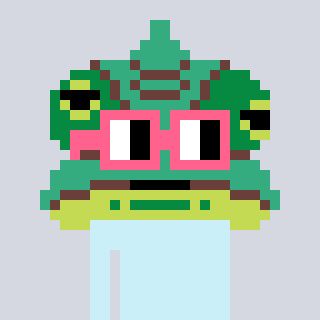
a pixel art character with square pink glasses, a chameleon-shaped head and a foggrey-colored body on a cool background